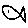
Label: fish